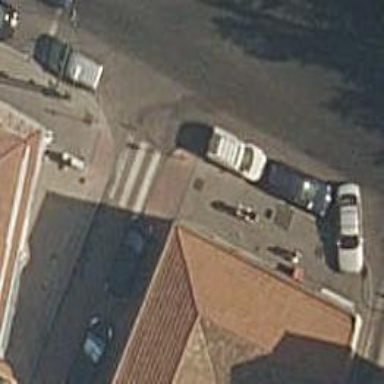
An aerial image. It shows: Marked road crossing.